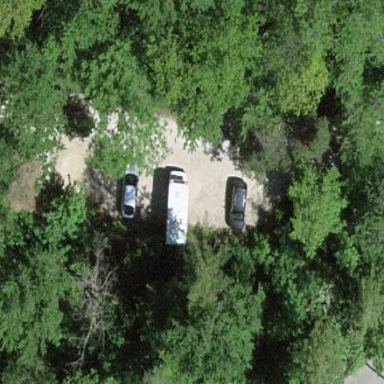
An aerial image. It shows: Parking area with surface.